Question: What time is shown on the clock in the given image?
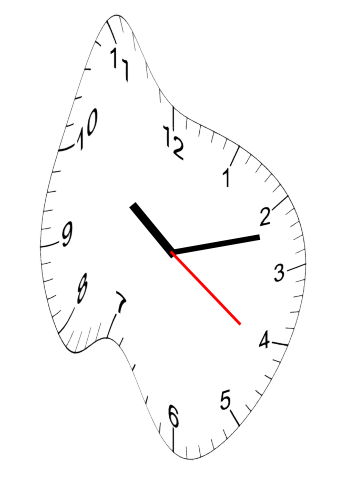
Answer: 10:12:21